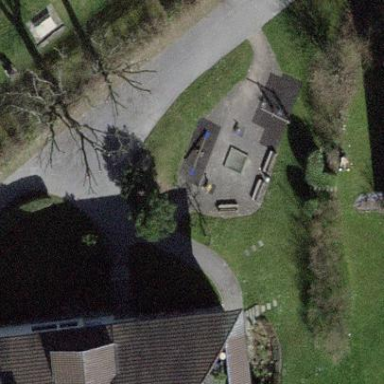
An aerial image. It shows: Playground area for leisure land.